Question: I am working with mvc. I tried of creating navigation bar dropdown. I used the following html code to create navigation bar drop down
'''
<li class="dropdown">
<a href="#" class="dropdown-toggle" data-toggle="dropdown" role="menu">
Report
<b class="caret"></b>
</a>
<ul class="dropdown-menu">
<li><a href="#">a </a></li>
<li><a href="#">b</a></li>
<li><a href="#">c</a></li>
<li><a href="#">d</a></li>
<li><a href="#">e</a></li>
</ul>
</li>
'''
But I got the following output in the UI. I don't know the issue

I dont know why a and b values are not appearing in the UI. Could anyone help me with this?
This is the css file i am using
'''
element.style {
}
.navbar-inverse .navbar-collapse, .navbar-inverse .navbar-form {
border-color: #101010;
}
@media (min-width: 768px)
.container > .navbar-header, .container-fluid > .navbar-header, .container > .navbar-collapse, .container-fluid > .navbar-collapse {
margin-right: 0;
margin-left: 0;
}
.container > .navbar-header, .container-fluid > .navbar-header, .container > .navbar-collapse, .container-fluid > .navbar-collapse {
margin-right: -15px;
margin-left: -15px;
}
.navbar-fixed-top .navbar-collapse, .navbar-fixed-bottom .navbar-collapse {
max-height: 340px;
}
@media (min-width: 768px)
.navbar-fixed-top .navbar-collapse, .navbar-static-top .navbar-collapse, .navbar-fixed-bottom .navbar-collapse {
padding-right: 0;
padding-left: 0;
}
@media (min-width: 768px)
.navbar-collapse.collapse {
display: block !important;
height: auto !important;
padding-bottom: 0;
overflow: visible !important;
visibility: visible !important;
}
@media (min-width: 768px)
.navbar-collapse {
width: auto;
border-top: 0;
-webkit-box-shadow: none;
box-shadow: none;
}
.navbar-collapse {
padding-right: 15px;
padding-left: 15px;
overflow-x: visible;
-webkit-overflow-scrolling: touch;
border-top: 1px solid transparent;
-webkit-box-shadow: inset 0 1px 0 rgba(255, 255, 255, .1);
box-shadow: inset 0 1px 0 rgba(255, 255, 255, .1);
}
.collapse {
display: none;
visibility: hidden;
}
* {
-webkit-box-sizing: border-box;
-moz-box-sizing: border-box;
box-sizing: border-box;
}
user agent stylesheetdiv {
display: block;
}
Inherited from
body {
font-family: "Helvetica Neue", Helvetica, Arial, sans-serif;
font-size: 14px;
line-height: 1.42857143;
color: #333;
background-color: #fff;
}
Inherited from
html {
font-size: 10px;
-webkit-tap-highlight-color: rgba(0, 0, 0, 0);
}
html {
font-family: sans-serif;
-webkit-text-size-adjust: 100%;
-ms-text-size-adjust: 100%;
}
Pseudo ::before element
.clearfix:before, .clearfix:after, .dl-horizontal dd:before, .dl-horizontal dd:after, .container:before, .container:after, .container-fluid:before, .container-fluid:after, .row:before, .row:after, .form-horizontal .form-group:before, .form-horizontal .form-group:after, .btn-toolbar:before, .btn-toolbar:after, .btn-group-vertical > .btn-group:before, .btn-group-vertical > .btn-group:after, .nav:before, .nav:after, .navbar:before, .navbar:after, .navbar-header:before, .navbar-header:after, .navbar-collapse:before, .navbar-collapse:after, .pager:before, .pager:after, .panel-body:before, .panel-body:after, .modal-footer:before, .modal-footer:after {
display: table;
content: " ";
}
*:before, *:after {
-webkit-box-sizing: border-box;
-moz-box-sizing: border-box;
box-sizing: border-box;
}
Pseudo ::after element
.clearfix:after, .dl-horizontal dd:after, .container:after, .container-fluid:after, .row:after, .form-horizontal .form-group:after, .btn-toolbar:after, .btn-group-vertical > .btn-group:after, .nav:after, .navbar:after, .navbar-header:after, .navbar-collapse:after, .pager:after, .panel-body:after, .modal-footer:after {
clear: both;
}
.clearfix:before, .clearfix:after, .dl-horizontal dd:before, .dl-horizontal dd:after, .container:before, .container:after, .container-fluid:before, .container-fluid:after, .row:before, .row:after, .form-horizontal .form-group:before, .form-horizontal .form-group:after, .btn-toolbar:before, .btn-toolbar:after, .btn-group-vertical > .btn-group:before, .btn-group-vertical > .btn-group:after, .nav:before, .nav:after, .navbar:before, .navbar:after, .navbar-header:before, .navbar-header:after, .navbar-collapse:before, .navbar-collapse:after, .pager:before, .pager:after, .panel-body:before, .panel-body:after, .modal-footer:before, .modal-footer:after {
display: table;
content: " ";
}
*:before, *:after {
-webkit-box-sizing: border-box;
-moz-box-sizing: border-box;
box-sizing: border-box;
}
'''
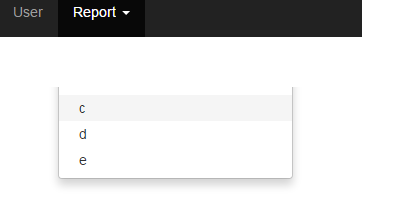
Answer: Guess, you might need to set the '<ul>' some params:
'''
.dropdown-menu {top: auto; margin-top: 0;}
/* OR */
.dropdown-menu {top: 0; margin-top: 2em;}
/* OR */
.dropdown-menu {z-index: 99;}
'''
Try the third option! Could be 'z-index' issue.